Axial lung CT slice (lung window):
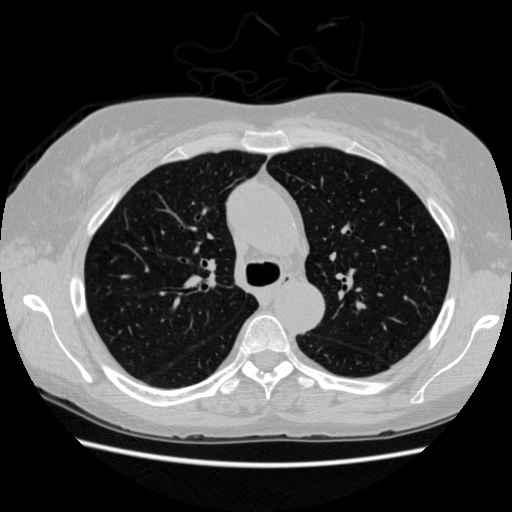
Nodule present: no